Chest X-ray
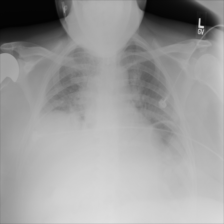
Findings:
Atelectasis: negative
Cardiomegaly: negative
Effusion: negative
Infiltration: negative
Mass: negative
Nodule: negative
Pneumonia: negative
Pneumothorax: negative
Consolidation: negative
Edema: negative
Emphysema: negative
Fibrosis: negative
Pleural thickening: negative
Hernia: negative